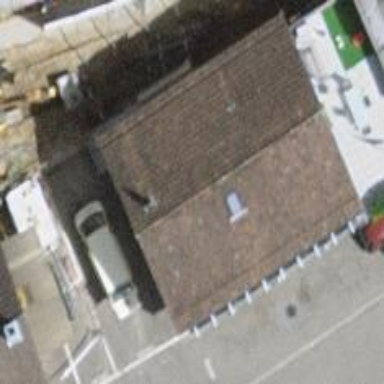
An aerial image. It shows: Simple house.